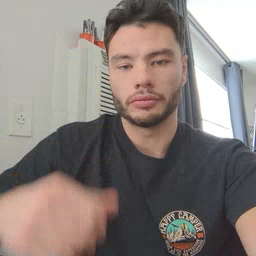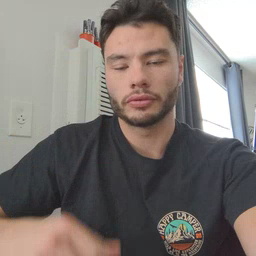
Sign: penny